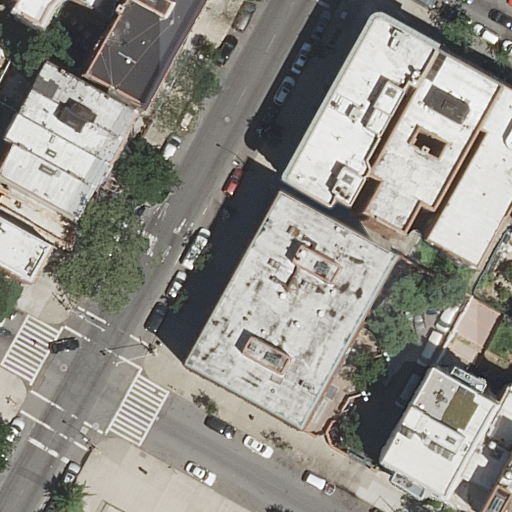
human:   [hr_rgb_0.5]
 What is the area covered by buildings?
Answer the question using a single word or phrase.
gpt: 3711m2

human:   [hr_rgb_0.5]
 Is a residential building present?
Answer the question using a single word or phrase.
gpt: yes

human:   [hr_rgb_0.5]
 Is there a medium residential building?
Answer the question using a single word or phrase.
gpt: yes

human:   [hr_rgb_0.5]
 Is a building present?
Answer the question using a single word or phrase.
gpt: yes

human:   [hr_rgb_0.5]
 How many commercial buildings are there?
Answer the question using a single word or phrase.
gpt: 0

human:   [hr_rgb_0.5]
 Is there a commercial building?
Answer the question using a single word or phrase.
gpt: no

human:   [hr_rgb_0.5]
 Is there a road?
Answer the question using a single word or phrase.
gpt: yes

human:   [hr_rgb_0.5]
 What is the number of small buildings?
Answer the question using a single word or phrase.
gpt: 4

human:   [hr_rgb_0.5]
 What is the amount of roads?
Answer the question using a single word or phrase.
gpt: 3

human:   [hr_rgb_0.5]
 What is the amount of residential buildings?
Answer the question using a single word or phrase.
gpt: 15

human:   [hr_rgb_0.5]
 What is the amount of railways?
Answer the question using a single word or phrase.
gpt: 0

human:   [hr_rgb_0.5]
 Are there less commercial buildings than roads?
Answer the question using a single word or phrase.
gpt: yes

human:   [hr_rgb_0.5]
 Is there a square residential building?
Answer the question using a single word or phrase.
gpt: no

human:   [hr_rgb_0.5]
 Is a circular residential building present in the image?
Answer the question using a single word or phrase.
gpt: no

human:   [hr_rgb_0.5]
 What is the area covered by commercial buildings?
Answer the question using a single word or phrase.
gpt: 0m2

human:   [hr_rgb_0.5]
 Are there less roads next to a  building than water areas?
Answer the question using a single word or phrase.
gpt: no

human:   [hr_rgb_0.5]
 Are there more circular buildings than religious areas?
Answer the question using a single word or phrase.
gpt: no

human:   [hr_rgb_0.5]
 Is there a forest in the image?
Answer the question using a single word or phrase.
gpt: no

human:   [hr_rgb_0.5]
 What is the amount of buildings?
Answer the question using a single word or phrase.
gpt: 15

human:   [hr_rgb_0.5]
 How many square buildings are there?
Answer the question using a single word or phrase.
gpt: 0

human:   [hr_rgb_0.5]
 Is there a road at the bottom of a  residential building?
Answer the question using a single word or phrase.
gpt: yes

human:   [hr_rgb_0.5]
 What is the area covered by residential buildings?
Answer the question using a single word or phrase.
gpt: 3711m2

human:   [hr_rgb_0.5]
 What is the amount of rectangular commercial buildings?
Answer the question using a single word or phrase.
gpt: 0

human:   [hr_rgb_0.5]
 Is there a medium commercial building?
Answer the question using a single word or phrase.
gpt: no

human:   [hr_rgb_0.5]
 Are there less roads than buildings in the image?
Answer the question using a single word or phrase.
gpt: yes

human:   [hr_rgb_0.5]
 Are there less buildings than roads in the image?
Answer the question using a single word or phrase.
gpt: no

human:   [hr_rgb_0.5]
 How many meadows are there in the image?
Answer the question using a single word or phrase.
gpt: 0

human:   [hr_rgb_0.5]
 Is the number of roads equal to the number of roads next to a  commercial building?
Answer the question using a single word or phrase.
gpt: no

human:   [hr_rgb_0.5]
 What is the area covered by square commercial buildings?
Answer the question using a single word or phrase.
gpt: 0m2

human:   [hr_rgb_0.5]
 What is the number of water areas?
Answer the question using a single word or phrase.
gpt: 0

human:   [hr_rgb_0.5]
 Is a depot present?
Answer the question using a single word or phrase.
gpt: no

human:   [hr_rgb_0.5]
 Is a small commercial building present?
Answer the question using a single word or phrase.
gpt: no

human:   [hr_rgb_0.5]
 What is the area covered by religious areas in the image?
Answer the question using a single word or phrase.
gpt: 0m2

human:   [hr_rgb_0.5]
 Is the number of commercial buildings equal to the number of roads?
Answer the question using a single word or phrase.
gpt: no

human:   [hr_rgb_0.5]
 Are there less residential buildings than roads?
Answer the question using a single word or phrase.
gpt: no

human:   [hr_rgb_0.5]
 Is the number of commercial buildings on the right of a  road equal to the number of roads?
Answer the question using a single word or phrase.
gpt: no

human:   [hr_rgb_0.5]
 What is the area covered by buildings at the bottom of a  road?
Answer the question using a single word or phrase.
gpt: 3421m2

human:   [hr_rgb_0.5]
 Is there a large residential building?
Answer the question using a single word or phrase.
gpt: yes

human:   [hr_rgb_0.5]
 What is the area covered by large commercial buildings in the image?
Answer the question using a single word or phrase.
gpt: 0m2

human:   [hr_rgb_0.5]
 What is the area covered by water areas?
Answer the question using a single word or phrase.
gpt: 0m2

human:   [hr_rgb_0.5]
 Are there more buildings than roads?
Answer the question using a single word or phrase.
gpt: yes

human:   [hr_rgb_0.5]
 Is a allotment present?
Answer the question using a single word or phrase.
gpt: no

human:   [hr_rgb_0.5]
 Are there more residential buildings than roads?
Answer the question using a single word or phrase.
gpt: yes

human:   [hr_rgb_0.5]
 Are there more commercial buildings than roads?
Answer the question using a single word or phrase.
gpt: no

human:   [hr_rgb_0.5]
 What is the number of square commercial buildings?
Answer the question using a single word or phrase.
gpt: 0

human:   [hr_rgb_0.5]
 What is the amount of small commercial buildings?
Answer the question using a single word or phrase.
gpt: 0

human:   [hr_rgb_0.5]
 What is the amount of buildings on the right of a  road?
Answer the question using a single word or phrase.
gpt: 7

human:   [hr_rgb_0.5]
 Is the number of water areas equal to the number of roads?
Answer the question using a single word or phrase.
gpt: no

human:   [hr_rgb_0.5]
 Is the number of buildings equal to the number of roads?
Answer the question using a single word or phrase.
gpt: no

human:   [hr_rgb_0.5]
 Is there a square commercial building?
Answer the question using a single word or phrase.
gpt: no

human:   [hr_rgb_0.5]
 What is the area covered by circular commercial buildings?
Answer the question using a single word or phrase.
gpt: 0m2

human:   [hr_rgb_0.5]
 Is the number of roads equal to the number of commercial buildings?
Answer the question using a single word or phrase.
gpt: no

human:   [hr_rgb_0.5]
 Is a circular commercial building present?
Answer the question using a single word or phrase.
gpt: no

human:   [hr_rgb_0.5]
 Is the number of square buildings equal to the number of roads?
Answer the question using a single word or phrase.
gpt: no

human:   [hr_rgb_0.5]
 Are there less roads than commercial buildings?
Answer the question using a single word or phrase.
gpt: no

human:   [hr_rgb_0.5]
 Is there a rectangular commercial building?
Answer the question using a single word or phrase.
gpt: no

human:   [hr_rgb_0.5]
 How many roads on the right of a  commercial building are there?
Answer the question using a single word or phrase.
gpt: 0

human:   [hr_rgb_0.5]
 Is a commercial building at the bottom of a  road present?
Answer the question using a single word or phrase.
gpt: no

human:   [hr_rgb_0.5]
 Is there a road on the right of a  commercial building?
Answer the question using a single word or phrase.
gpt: no

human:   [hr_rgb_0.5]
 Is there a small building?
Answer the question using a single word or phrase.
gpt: yes

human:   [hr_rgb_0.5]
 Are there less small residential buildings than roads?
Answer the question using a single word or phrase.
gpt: no

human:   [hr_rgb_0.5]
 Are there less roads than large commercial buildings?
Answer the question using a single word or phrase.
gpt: no

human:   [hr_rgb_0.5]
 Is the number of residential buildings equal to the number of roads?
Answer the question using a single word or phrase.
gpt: no

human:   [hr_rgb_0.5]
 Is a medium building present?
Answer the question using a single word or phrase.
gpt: yes